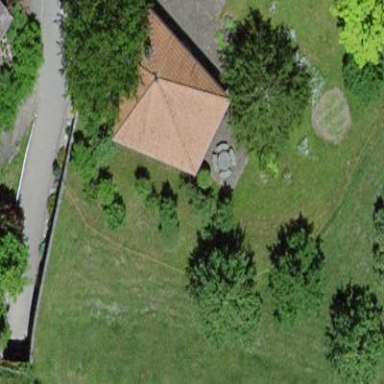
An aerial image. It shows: Shed.